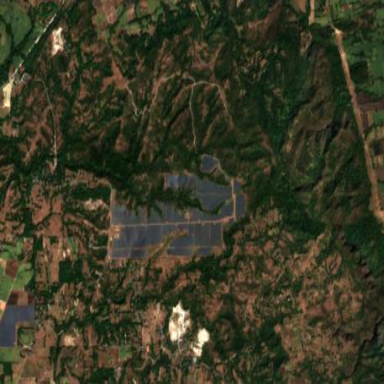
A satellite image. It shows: Industrial area with solar power plant.